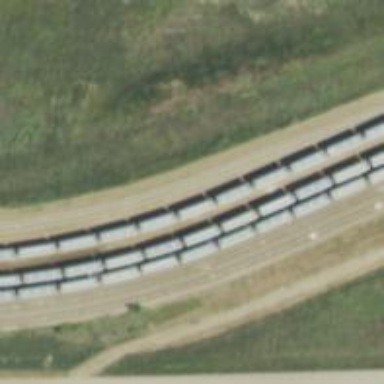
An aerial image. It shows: Railway siding for service.